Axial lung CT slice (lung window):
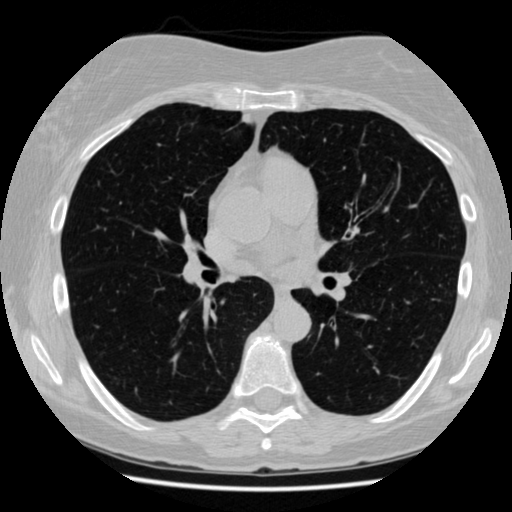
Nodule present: no